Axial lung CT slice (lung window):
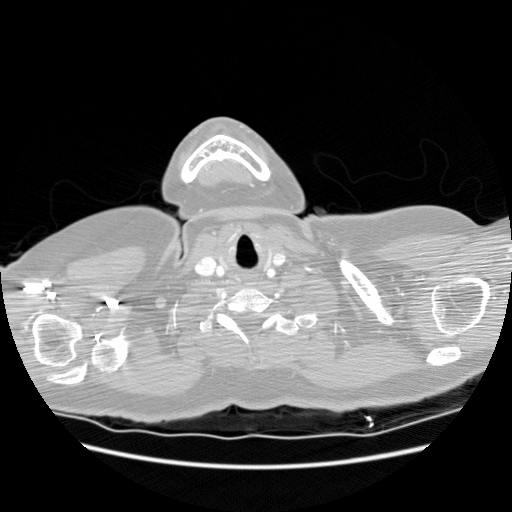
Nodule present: no